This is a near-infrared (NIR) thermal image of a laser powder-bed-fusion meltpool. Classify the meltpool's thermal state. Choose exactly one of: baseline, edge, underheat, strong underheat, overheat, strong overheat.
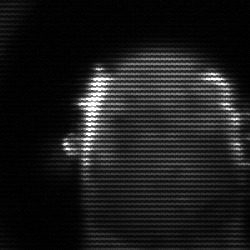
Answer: baseline